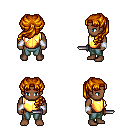
a pixel art fantasy rpg character, male body template, human, dark skin, gold chest armor, teal pants, dark blonde princess hairstyle, white cloth bracers, dagger, four views (front, back, left, right), 2x2 character sprite sheet, small pixel art, hard edges, no anti-aliasing